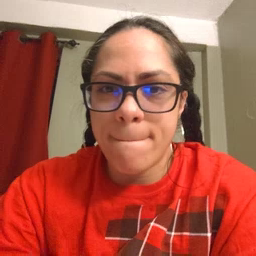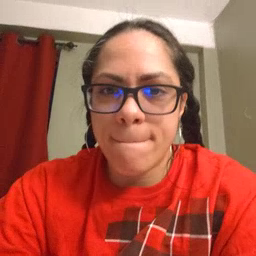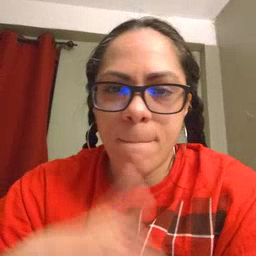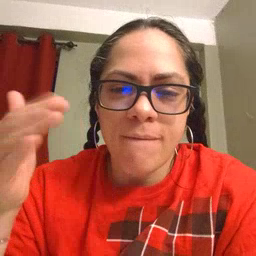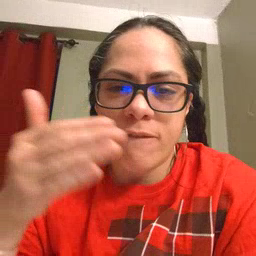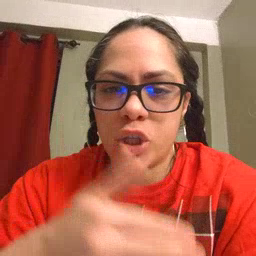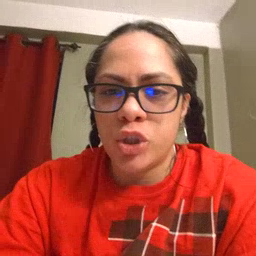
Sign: fish